Field crop: maize
Growth stage: 1
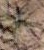
Species: salsola